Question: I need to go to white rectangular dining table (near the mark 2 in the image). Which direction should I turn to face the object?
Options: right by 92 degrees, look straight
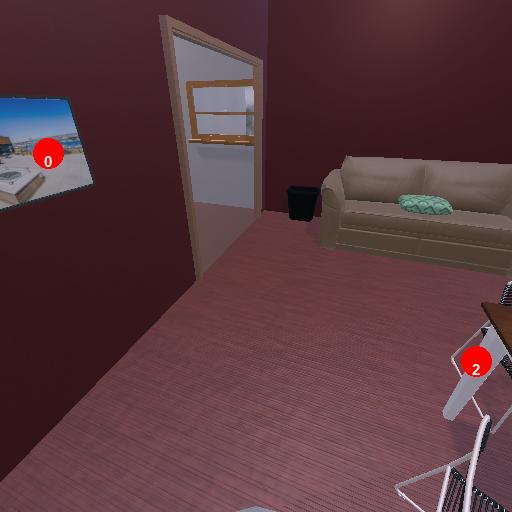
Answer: right by 92 degrees